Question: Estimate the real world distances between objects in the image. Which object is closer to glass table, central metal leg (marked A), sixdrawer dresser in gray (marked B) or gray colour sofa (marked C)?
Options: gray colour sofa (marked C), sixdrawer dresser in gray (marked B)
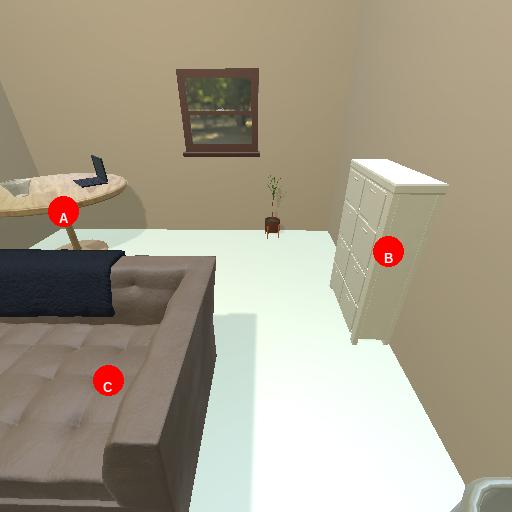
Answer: gray colour sofa (marked C)